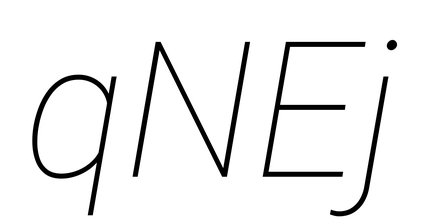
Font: Roboto-Italic_Thin_Italic